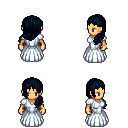
a pixel art fantasy rpg character, female body template, human, tanned skin, underdress, teal pants, raven left-swept hairstyle, bracelets, black slippers, four views (front, back, left, right), 2x2 character sprite sheet, small pixel art, hard edges, no anti-aliasing